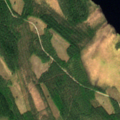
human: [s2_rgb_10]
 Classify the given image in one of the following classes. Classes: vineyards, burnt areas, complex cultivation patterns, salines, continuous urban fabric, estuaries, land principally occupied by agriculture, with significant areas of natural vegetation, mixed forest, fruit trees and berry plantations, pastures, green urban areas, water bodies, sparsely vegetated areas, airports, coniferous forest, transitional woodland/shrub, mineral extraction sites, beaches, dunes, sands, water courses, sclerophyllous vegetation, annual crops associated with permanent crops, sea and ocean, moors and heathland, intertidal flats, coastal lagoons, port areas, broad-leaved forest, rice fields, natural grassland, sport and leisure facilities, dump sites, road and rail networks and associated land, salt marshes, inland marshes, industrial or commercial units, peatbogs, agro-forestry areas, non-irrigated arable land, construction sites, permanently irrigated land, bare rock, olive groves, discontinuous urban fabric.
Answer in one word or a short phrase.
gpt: coniferous forest, mixed forest, transitional woodland/shrub, peatbogs, water bodies